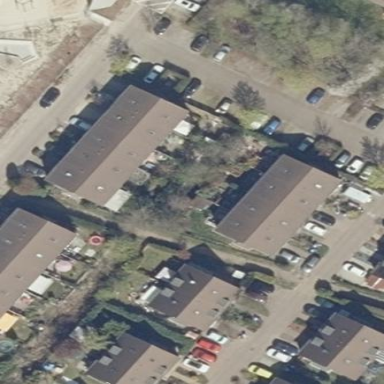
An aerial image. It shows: Terrace building.